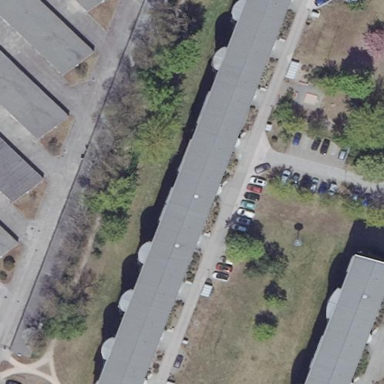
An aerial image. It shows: Group of garages.